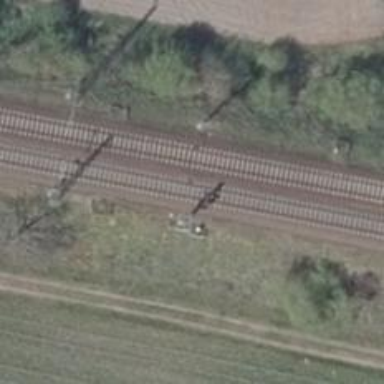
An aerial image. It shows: Railway signal.